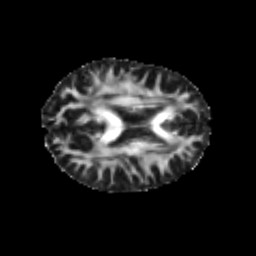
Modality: FA
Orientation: axial
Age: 23
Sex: male
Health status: healthy